Question: I am having some difficulty in coding a many:many relationship, as shown in the image below:

I am wanting these tables and relationships set up so that:
- -
I am not sure how to accommodate parents that have different surnames than their "children" and vice versa. I have not been informed if this will be a concern, but this is something I think is worth thinking about. Both Parent and Player classes inherit fields (like first and last names, addresses, age, d.o.b, etc) from a person superclass.
I was about to test some input into the family table when I realised I wasn't exactly sure how to insert one or more parents with one or more children that they are parents (or caregivers) of. I thought I had this sorted out in theory but upon testing I realised that it wouldn't work and I have spent over 90mins doing sketches on some ideas but I just got really lost.
I should have gave a visual representation of the results I am looking for - when querying a database with these tables in it. Here is the visual representation:
'''
+-------------------+-----------------+---------------------+
| ParentsFirstName | ParentsLastName | ChildrenInFamily |
+-------------------+-----------------+---------------------+
| Gregory | Peck | Michael |
| Laura | Peck | Michael |
| Martha | Petersen | Matt, Christopher |
| Chris | Michaels | Richard, Shaun |
| Nadine | Michaels | Richard, Shaun |
| Barry | Dackers | Harry |
| Kevin | Mitchell | Daniel |
| Rebecca | Mitchell | Daniel |
+-------------------+-----------------+---------------------+
'''
The "children" are in a table called "Player", and the Parents are in a table called "Parent". The MySQL code in this post represents the tables concerning this particular problem (you should notice that I am using the Person class as a super class, and the parent/child tables as sub classes). Some other tables are referenced through the use of foreign keys (the "schoolID" field comes from a table called "School", which has a "schoolName" field).
I am not sure if I have constructed my tables right for what I am wanting to achieve, but doing some research I found a function called <URL>, which at least gave me a thought of what a query may look like - for this particular problem.
Accommodating parents that don't share the same last name, as well as children that don't share the same last name as the parents, is another big challenge I can't even try to wrap my head around (I'd imagine this would be the case for foster families as well). So for the above visualization I am assuming the non-single parents are married and share the same last name, and the children all share the same last name as both of the married parents.
Here is some code that I have tried to go about creating the part of the database that tries to deal with this part (NOTE: the "Players" are the "children" of the parents):
'''
DROP TABLE IF EXISTS 'person' ;
CREATE TABLE 'person' (
'personID' INT(5) NOT NULL AUTO_INCREMENT ,
'firstName' VARCHAR(50) NOT NULL ,
'lastName' VARCHAR(50) NOT NULL ,
'dateOfBirth' DATE NOT NULL ,
'personType' CHAR(6) NOT NULL,
'photo' BLOB NULL DEFAULT NULL ,
PRIMARY KEY ('personID'))
ENGINE = InnoDB;
SHOW WARNINGS;
DROP TABLE IF EXISTS 'parent' ;
CREATE TABLE 'parent' (
'parentID' INT(5) NOT NULL,
FOREIGN KEY ('parentID') REFERENCES 'person' ('personID')
ON DELETE CASCADE
ON UPDATE CASCADE)
ENGINE = InnoDB;
SHOW WARNINGS;
DROP TABLE IF EXISTS 'player' ;
CREATE TABLE 'player' (
'playerID' INT(5) NOT NULL,
'schoolID' INT(5) NOT NULL,
FOREIGN KEY ('playerID')
REFERENCES 'person' ('personID')
ON DELETE CASCADE
ON UPDATE CASCADE,
FOREIGN KEY ('schoolID')
REFERENCES 'school' ('schoolID')
ON DELETE CASCADE
ON UPDATE CASCADE)
ENGINE = InnoDB;
SHOW WARNINGS;
DROP TABLE IF EXISTS 'family' ;
CREATE TABLE 'family' (
'parentID' INT(5) NOT NULL ,
'playerID' INT(5) NOT NULL ,
PRIMARY KEY ('parentID', 'playerID'),
FOREIGN KEY ('playerID' )
REFERENCES 'player' ('playerID')
ON DELETE CASCADE
ON UPDATE CASCADE,
FOREIGN KEY ('parentID')
REFERENCES 'parent' ('parentID')
ON DELETE CASCADE
ON UPDATE CASCADE)
ENGINE = InnoDB;
SHOW WARNINGS;
'''
If someone can help me sort out this problem by giving some guidance, and even some generic examples with explanations, that would be really good. I think this is a many:many relationship that I just can't drop altogether, as parents can have one or more children and a child can have one or more parents (a family wouldn't really be a family without children in this context).
Many thanks in advance!!!
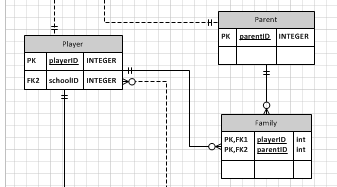
Answer: A child can have no more than 2 parents, both of them have specific roles (mother vs. father) and there can be a situation where one or both parents are unknown.
So this isn't a real "many to many" relationship, it actually "many to zero or one or two", which can be naturally represented like this (both 'MotherID' and 'FatherID' are NULL-able):

If you put 'LastName' in both 'Parent' and 'Player' (or a common superclass in your case), this also naturally covers the situation where parents have different last names from their children.
You can then easily get "children per parent" like this (<URL>...
'''
SELECT
ParentID,
Parent.FirstName ParentFirstName,
Parent.LastName ParentLastName,
PlayerID,
Player.FirstName PlayerFirstName,
Player.LastName PlayerLastName
FROM
Parent
LEFT JOIN Player
ON Parent.ParentID = Player.MotherID
OR Parent.ParentID = Player.FatherID
ORDER BY ParentId
'''
...and pivot the data in your application code if that's what you wish.
---
The above model allows mismatch between 'Parent''s gender and its mother/father role. If you want to prevent this you can go overboard and do something like this...

...but I'd rather not complicate and stick with the first model and enforce this at the application level.